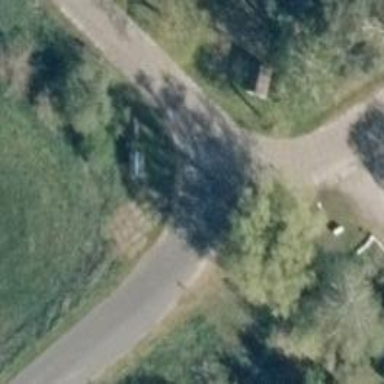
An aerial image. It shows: Unclassified road with asphalt surface. It also serves as bicycle road.